Interaction volume radius: 5 \u00c5
Interaction volume height: 15 \u00c5
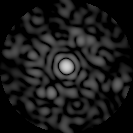
Disorder parameter: 0.7533